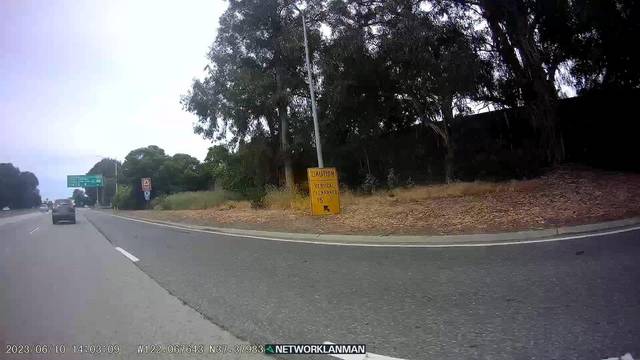
Region: United States
Coordinates: 37.38, -122.068